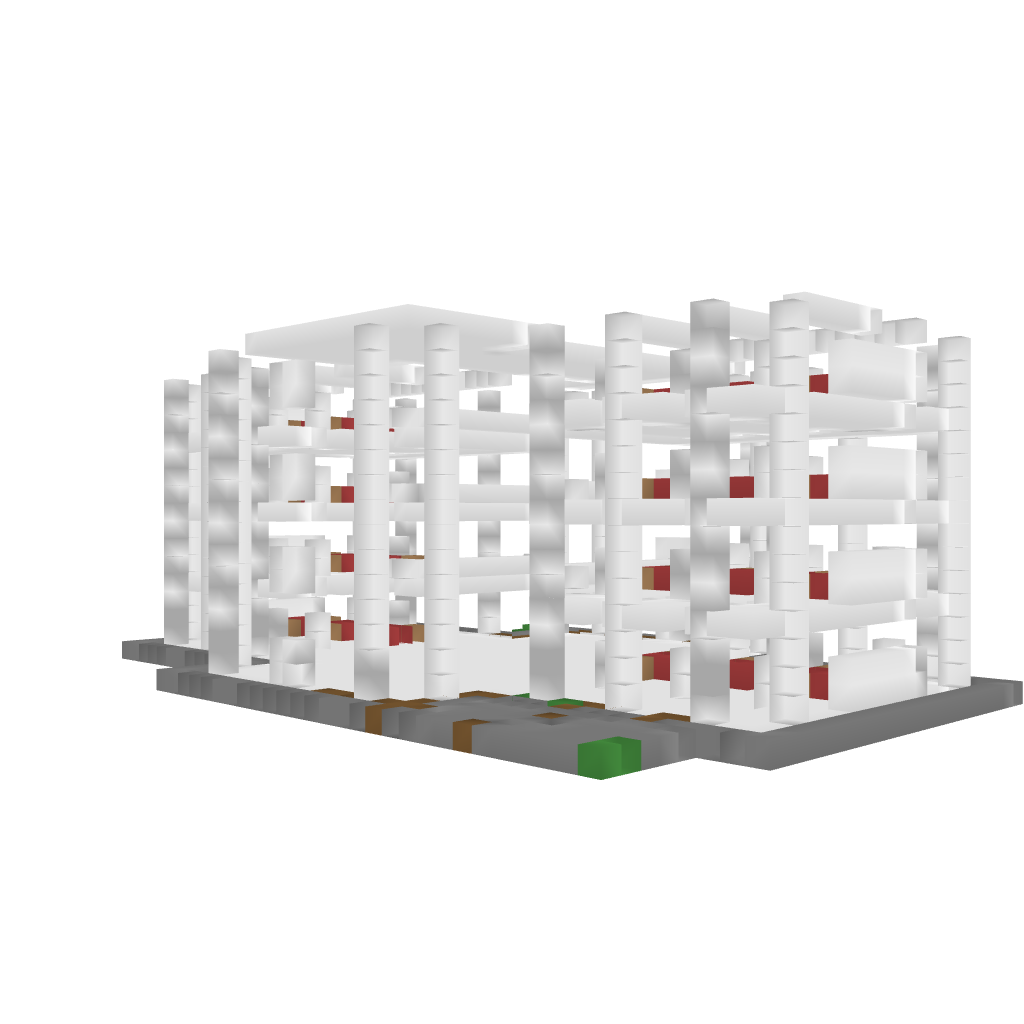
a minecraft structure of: Modern Hotel bad low quality